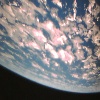
Label: cloud